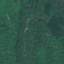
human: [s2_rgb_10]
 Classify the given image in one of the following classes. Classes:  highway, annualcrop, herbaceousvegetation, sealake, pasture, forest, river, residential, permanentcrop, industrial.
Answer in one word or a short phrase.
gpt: Forest